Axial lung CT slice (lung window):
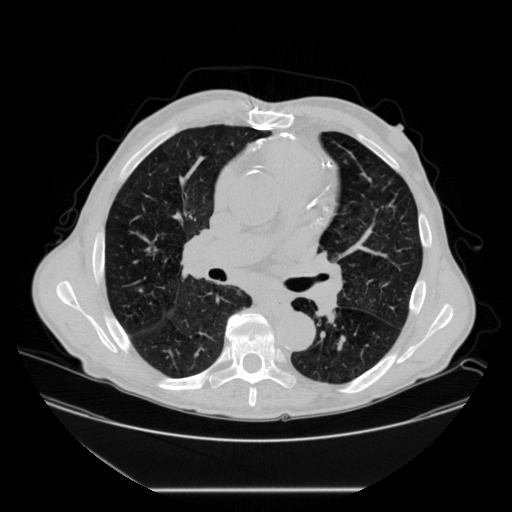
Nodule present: no